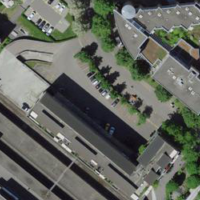
EUNIS habitat code: 54
Species observed at this site:
Aesculus hippocastanum